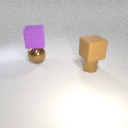
large purple rubber cube above large brown metal sphere